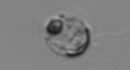
Label: Amoeba